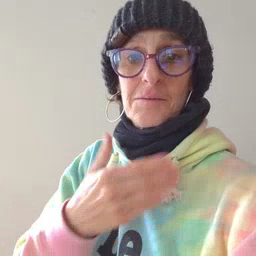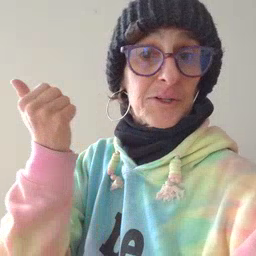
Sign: better